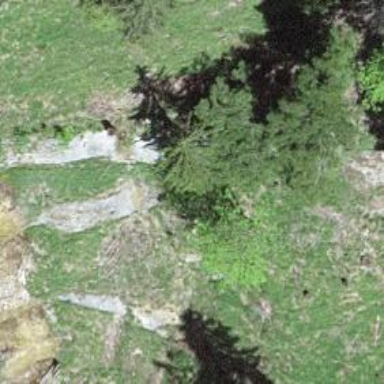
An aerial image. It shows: Cliff in nature.